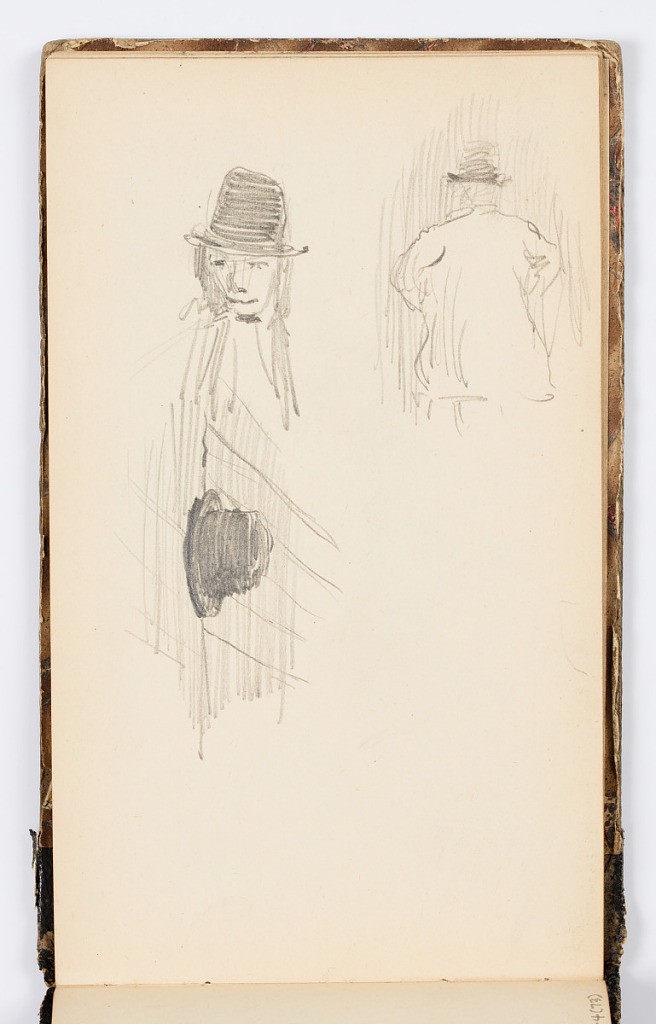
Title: Sketchbook Page
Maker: Kenyon Cox, American, 1856–1919
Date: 1875
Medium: Graphite on paper
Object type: Sketchbook folio
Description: Sketch of a hat, a head with a hat, and a figure wearing a hat, shown from behind from the waist up.